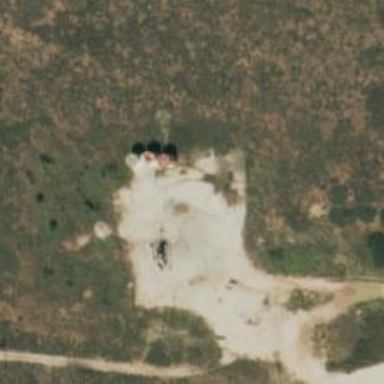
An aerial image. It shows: Petroleum well.